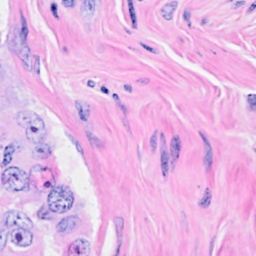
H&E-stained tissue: Breast